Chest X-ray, AP view. Patient: 35 years old, sex M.
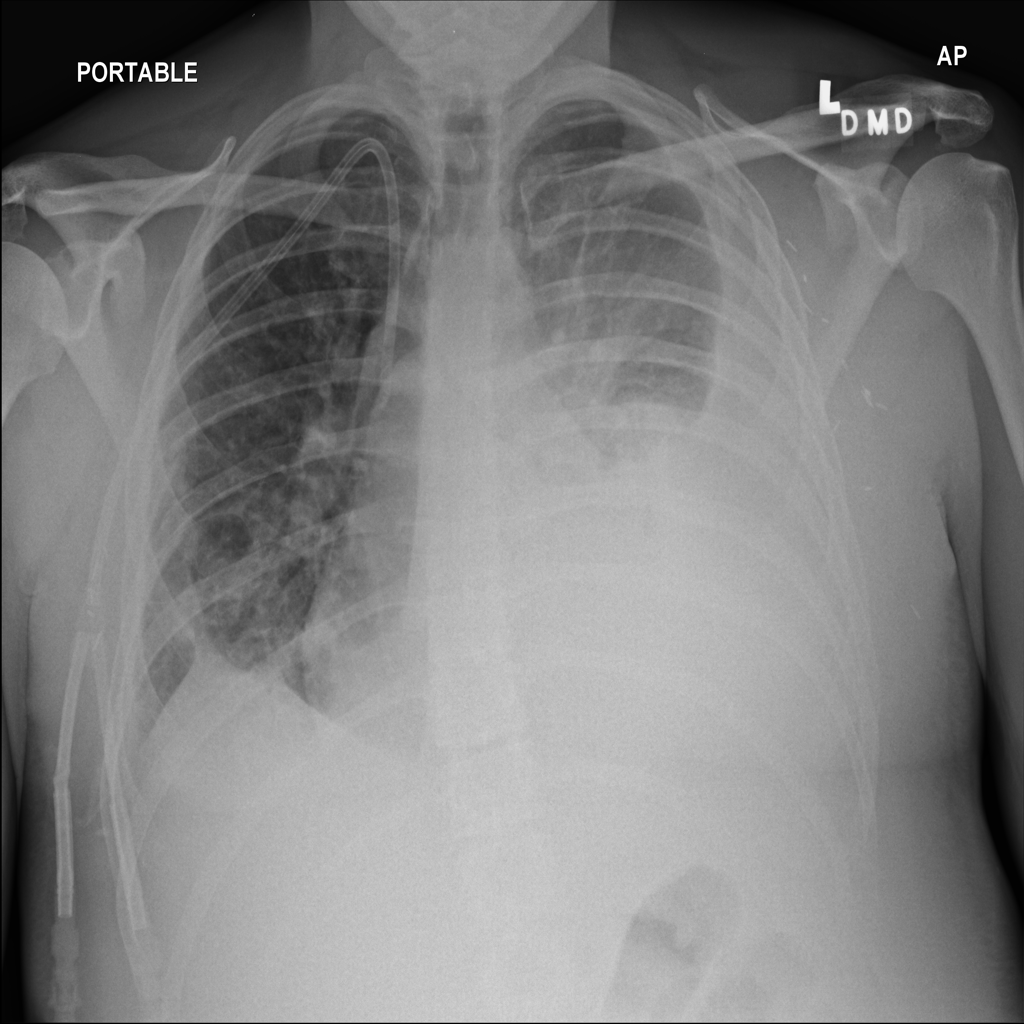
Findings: Effusion, Infiltration